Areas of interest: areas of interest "Sport and cultural"
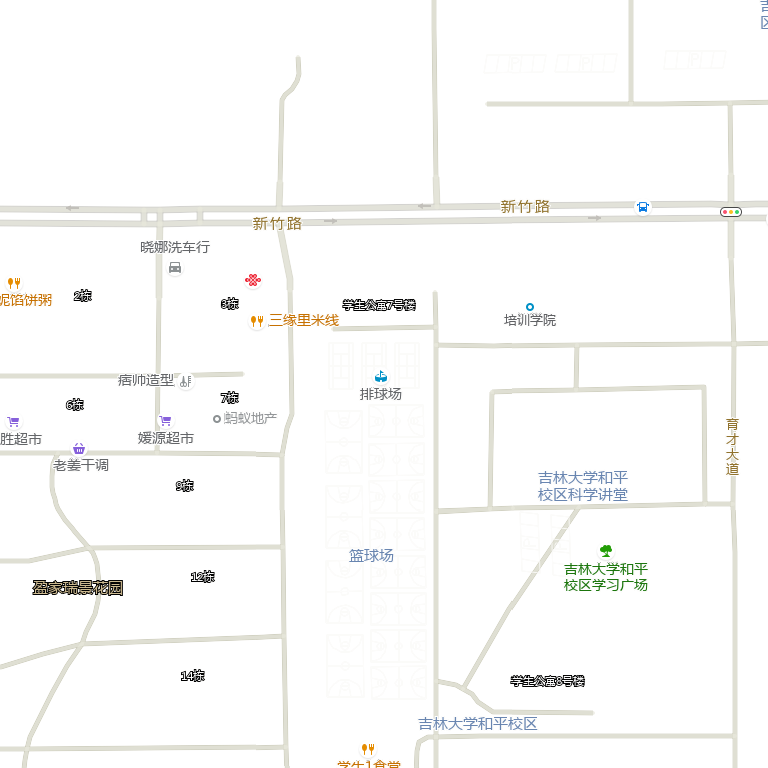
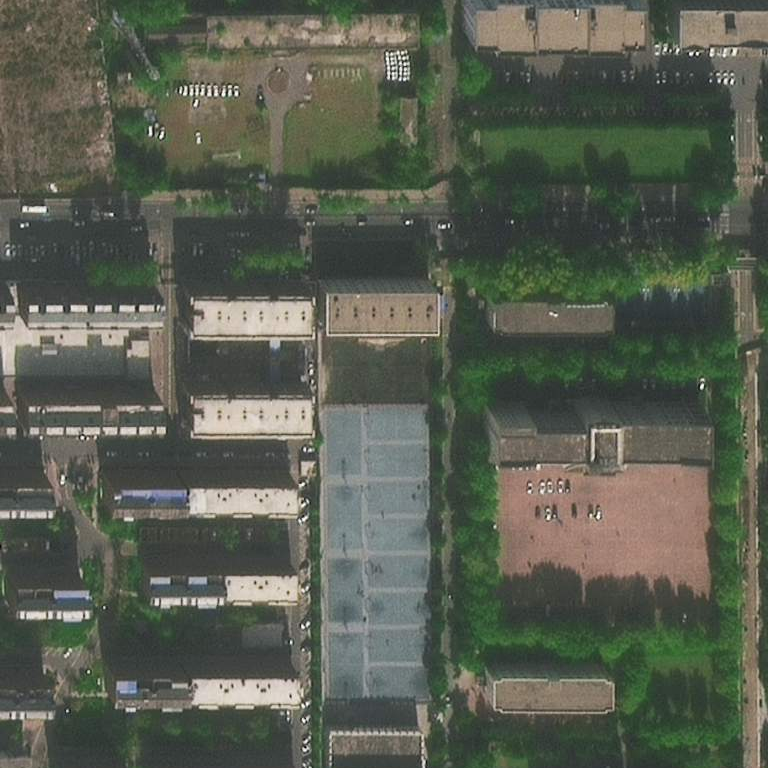